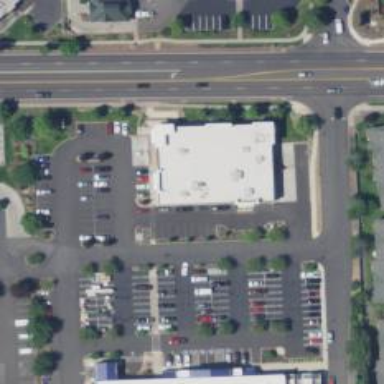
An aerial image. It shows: Pharmacy providing healthcare services.